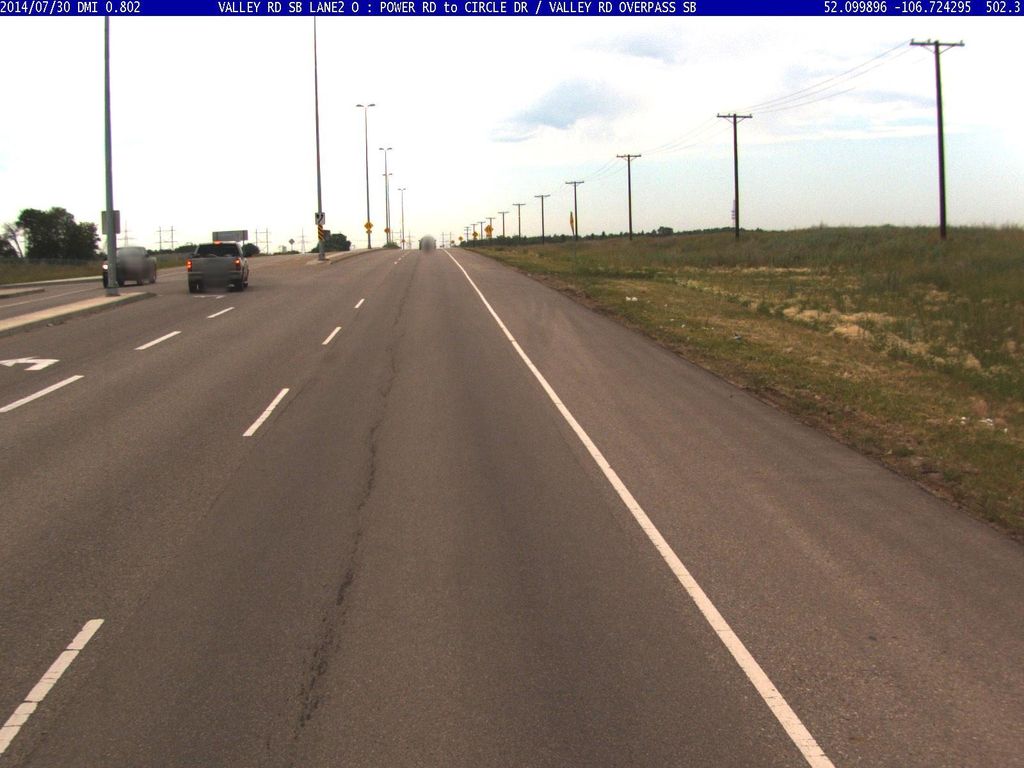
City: saskatoon